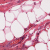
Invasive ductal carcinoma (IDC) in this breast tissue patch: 0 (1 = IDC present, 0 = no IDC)